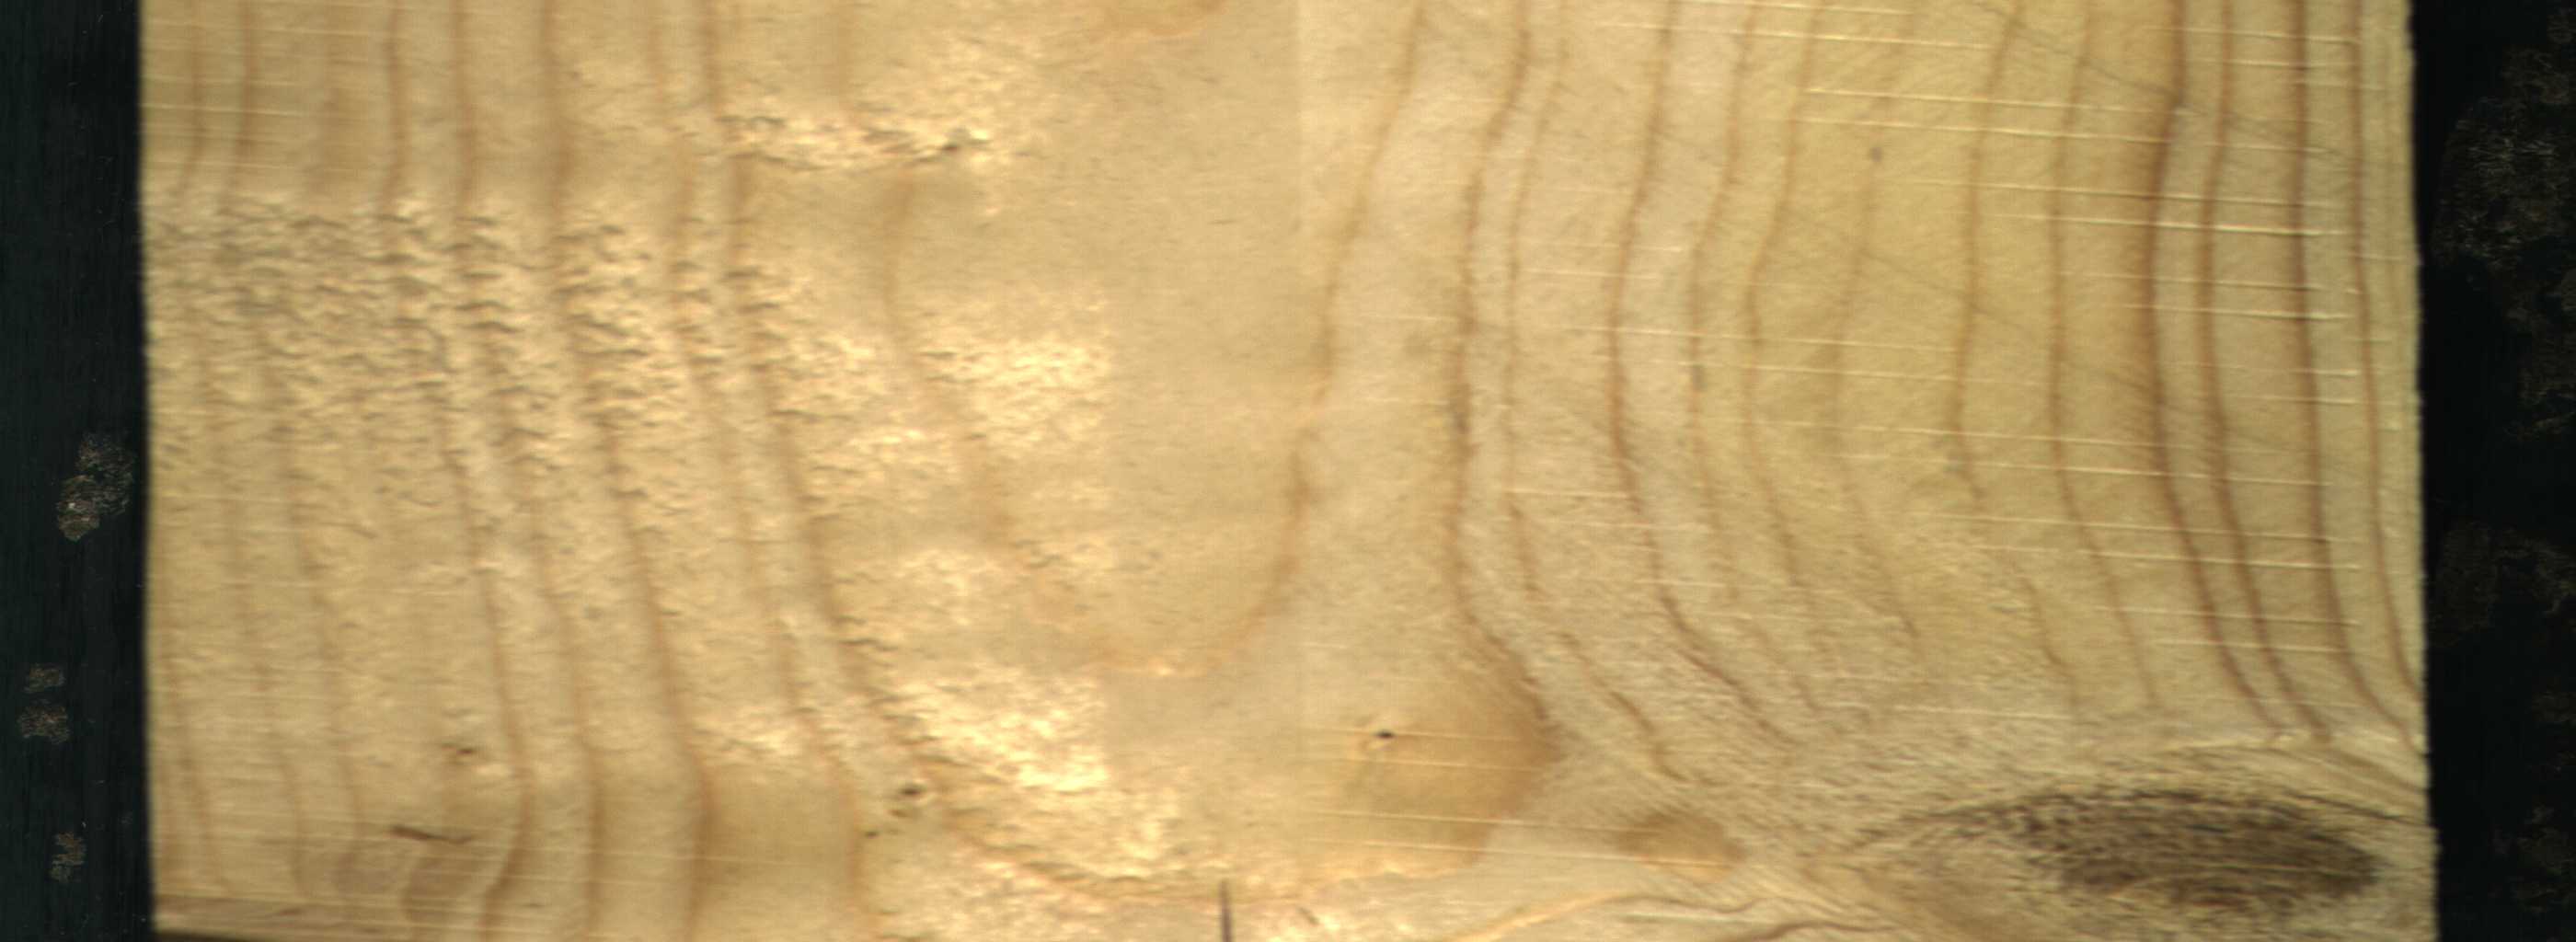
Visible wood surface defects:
Live_Knot